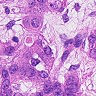
Metastatic tissue present: yes